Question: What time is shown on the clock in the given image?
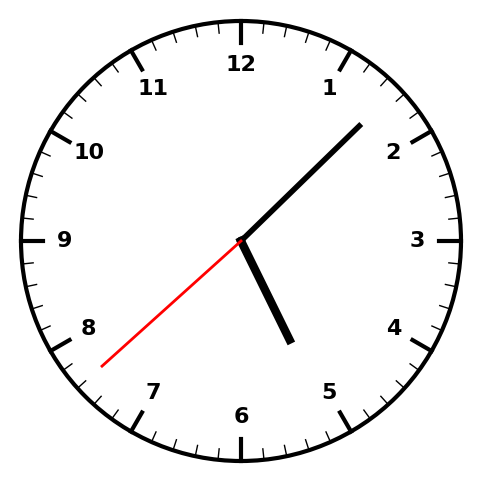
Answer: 05:07:38